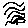
Label: zigzag